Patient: sex F, age 26
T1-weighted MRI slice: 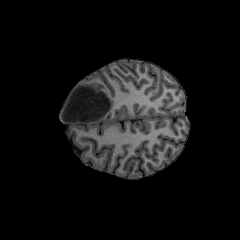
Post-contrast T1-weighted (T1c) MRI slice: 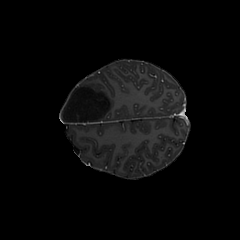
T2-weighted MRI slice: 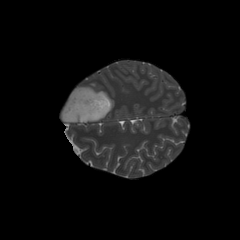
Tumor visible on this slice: yes
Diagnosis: Astrocytoma, IDH-mutant
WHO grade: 3